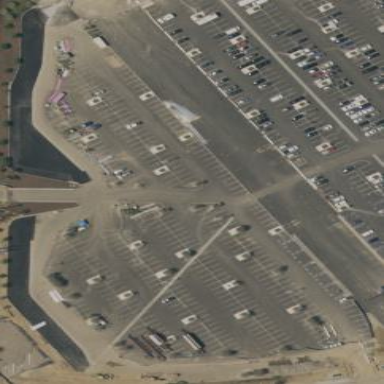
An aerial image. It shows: Parking area with surface.